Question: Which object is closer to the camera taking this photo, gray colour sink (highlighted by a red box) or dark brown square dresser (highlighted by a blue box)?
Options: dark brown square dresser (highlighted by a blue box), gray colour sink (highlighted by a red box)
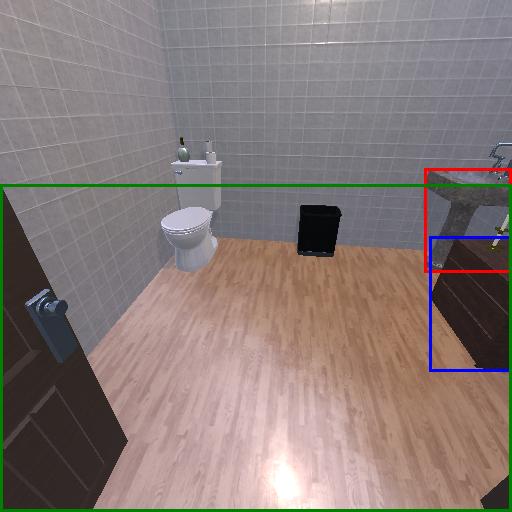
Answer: dark brown square dresser (highlighted by a blue box)